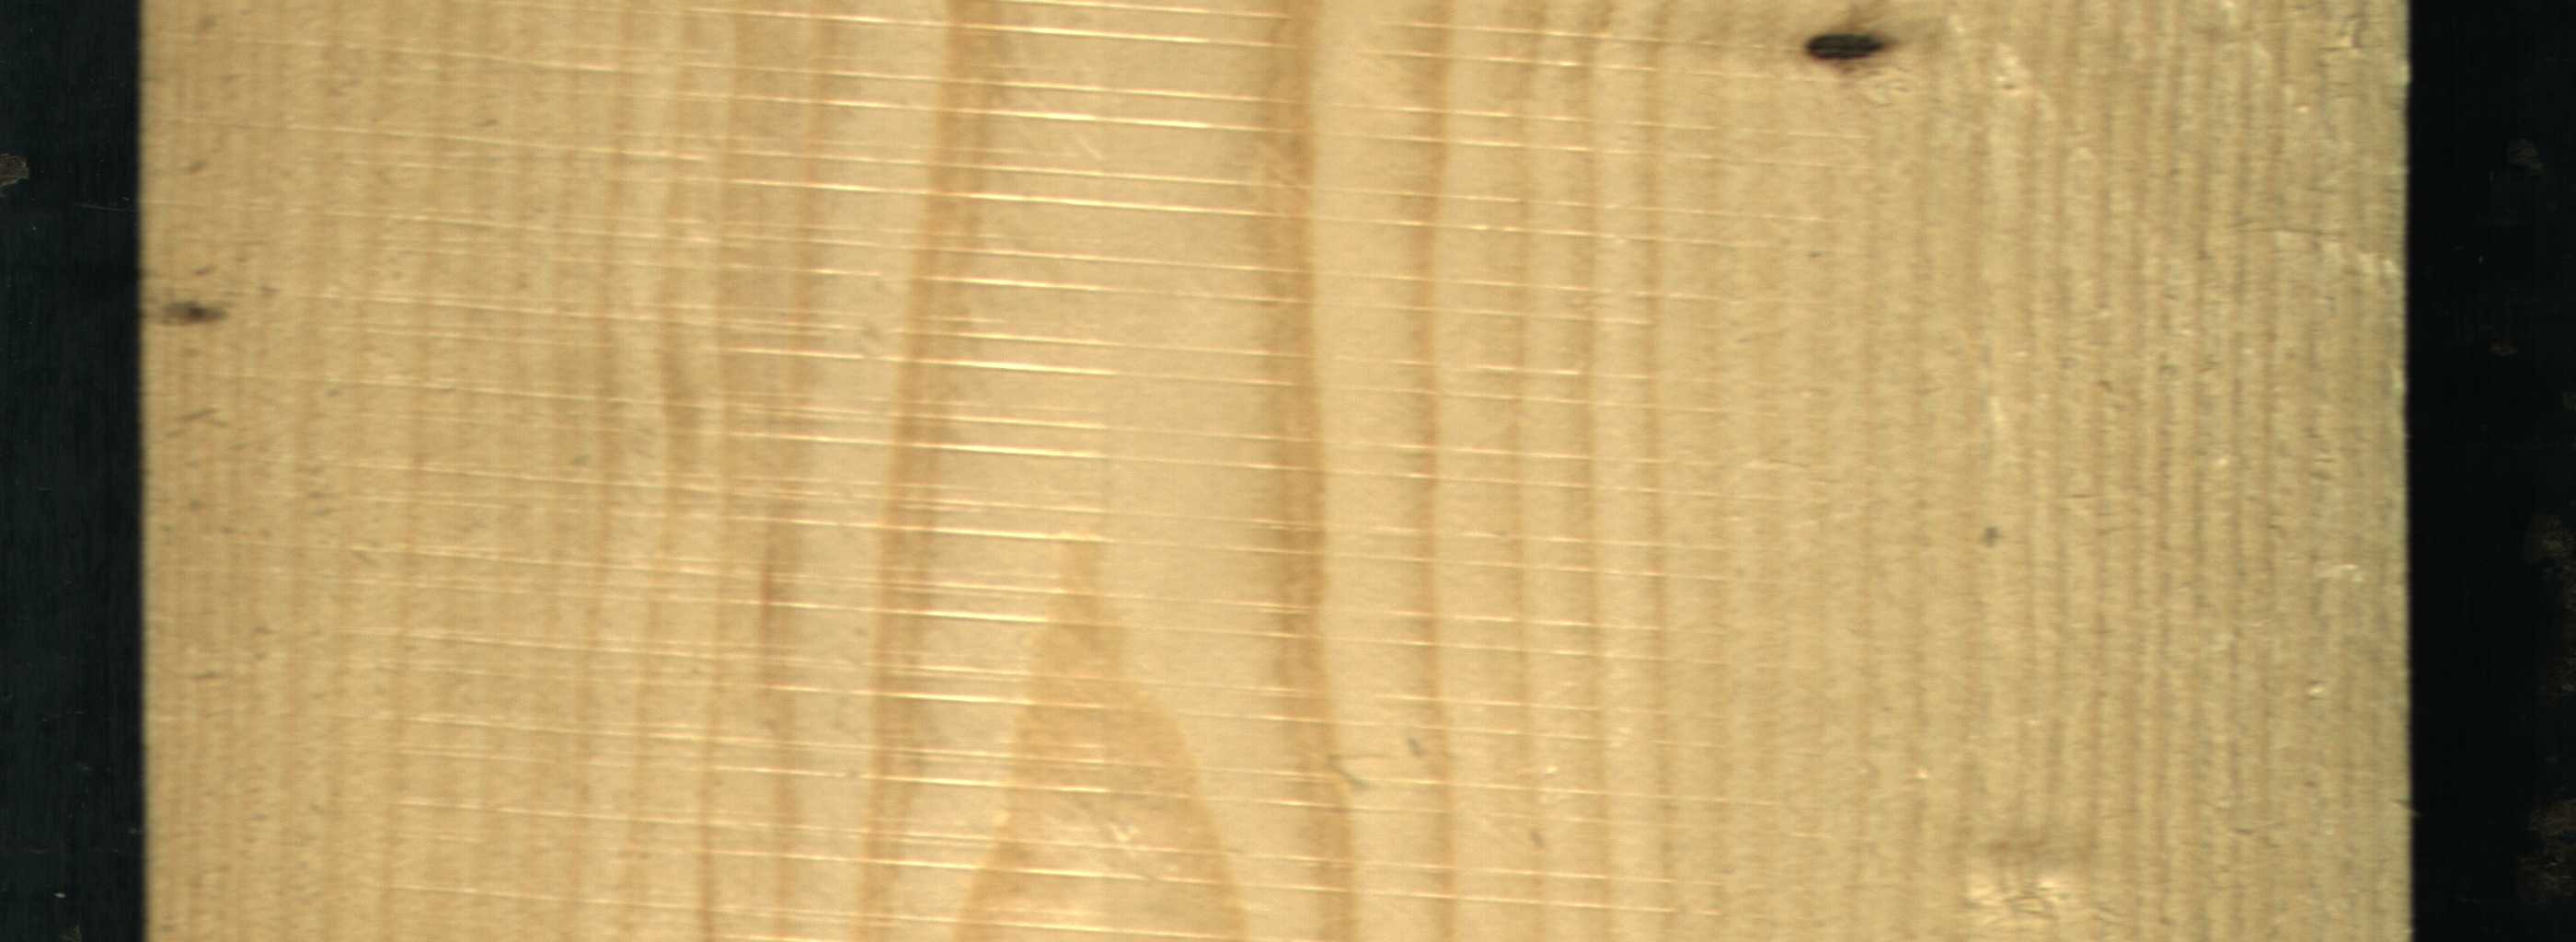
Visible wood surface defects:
Dead_Knot